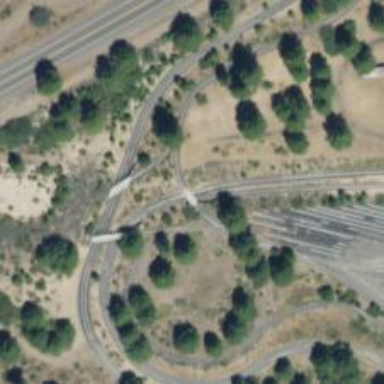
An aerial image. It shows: Abandoned railway.